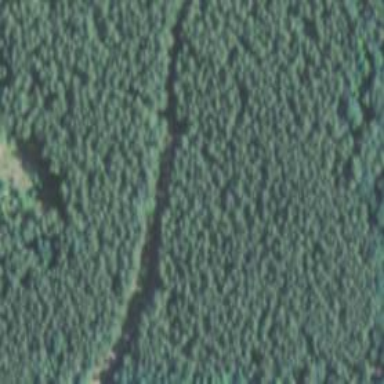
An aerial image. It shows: Evergreen needle-leaved forest with woodland vegetation.